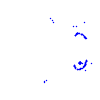
Particle: proton